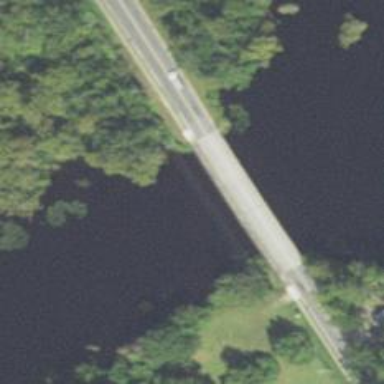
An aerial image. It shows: Tertiary road passing over bridge.